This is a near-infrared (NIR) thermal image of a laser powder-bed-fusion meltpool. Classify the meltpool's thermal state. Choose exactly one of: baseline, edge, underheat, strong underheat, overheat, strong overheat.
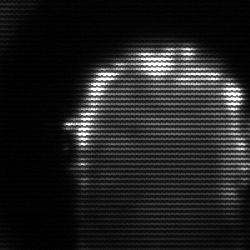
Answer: baseline